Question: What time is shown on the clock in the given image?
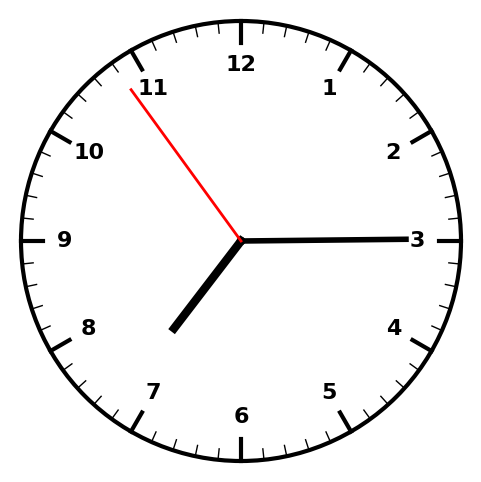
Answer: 07:14:54